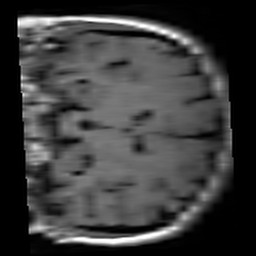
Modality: T1w
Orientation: coronal
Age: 22
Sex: female
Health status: healthy
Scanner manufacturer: siemens
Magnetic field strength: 3 T
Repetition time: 4.1 s
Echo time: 0.0085 s